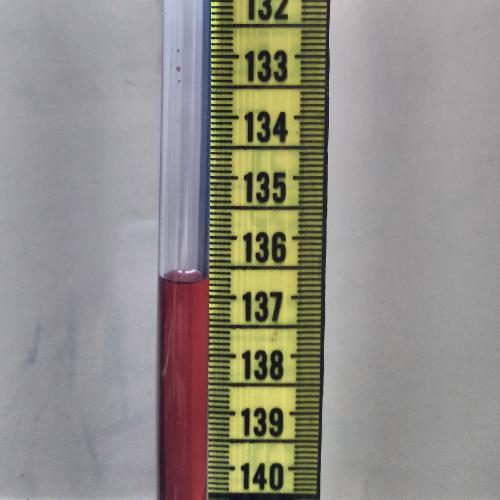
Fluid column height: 136.7 cm